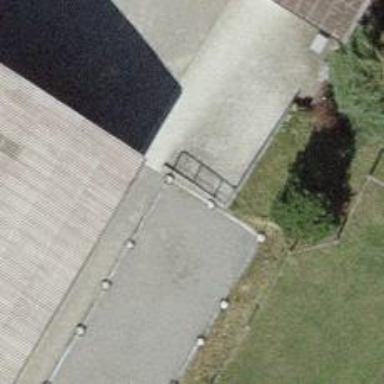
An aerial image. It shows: Gate.